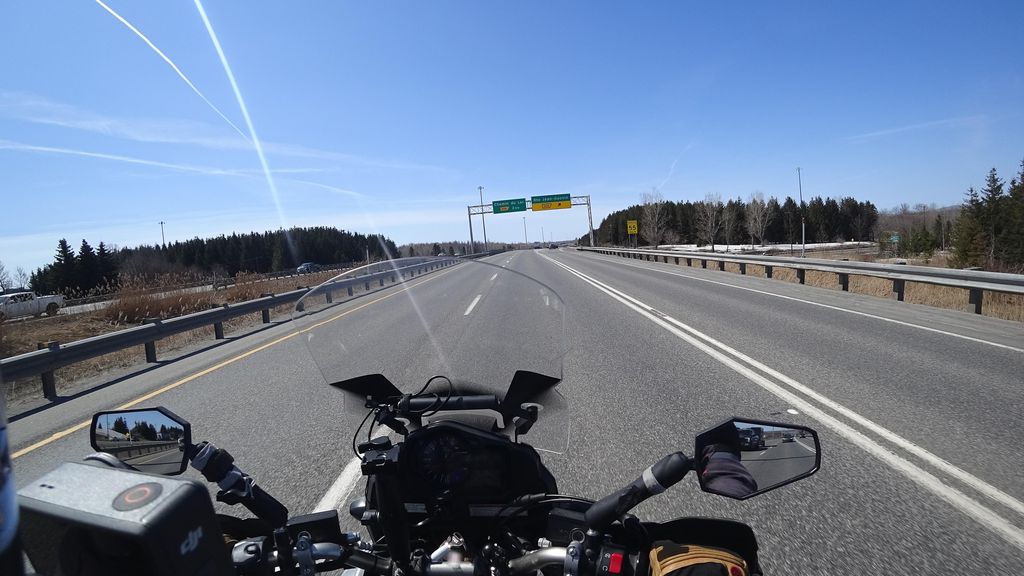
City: quebec_city